Current action and preconditions to check: path_clear

Your task: For each precondition in the list above, predict whether it will hold at this action.

Consider the current scene as observed from the mobile robot's camera, and analyze the predicted future states of all dynamic agents (e.g., people, animals, vehicles, or any moving entities) within the NEXT SECOND.

IMPORTANT: Only answer "very likely" if you are absolutely certain—based on strong, clear evidence—that a dynamic agent will violate the precondition in the predicted future state. Do NOT answer "very likely" for unlikely, ambiguous, or low-probability risks.

Ask yourself for each precondition: Is there a high probability, with clear and convincing evidence, that the predicted future states of any dynamic agent will interfere with the predicted future state of the currently executing action within the NEXT SECOND, causing that precondition to fail?

Assess the risk level based on these predictions. Use "likely" or "very likely" if motions create a clear risk of interference.

Use "neutral" or "improbable" if agents are nearby but their predicted paths are clearly diverging or non-conflicting.

Failure Risk Categories: "very improbable", "improbable", "neutral", "likely", "very likely"

Answer Format: Output ONLY the probability_of_failure value from these categories: "very improbable", "improbable", "neutral", "likely", "very likely"

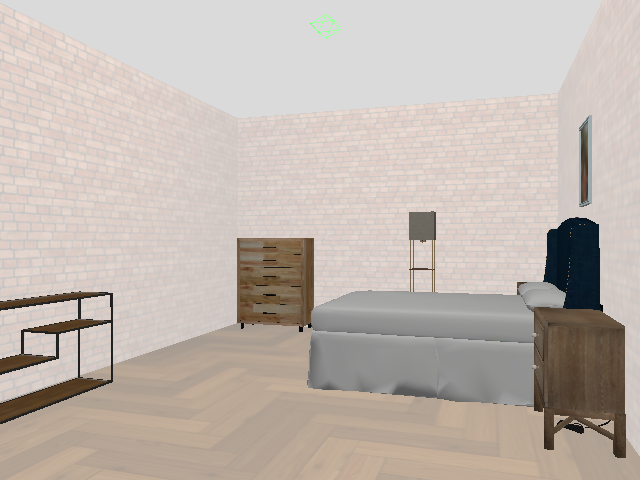

Answer: very improbable